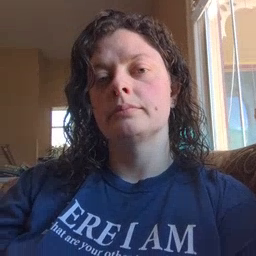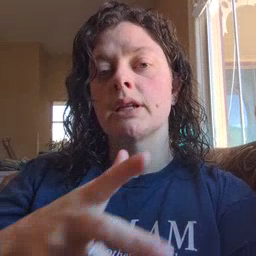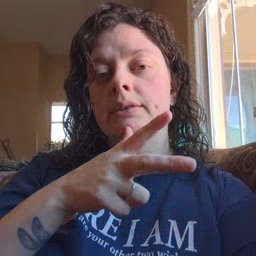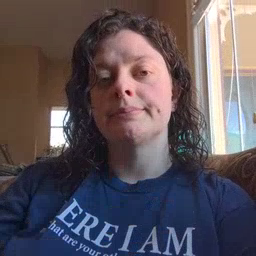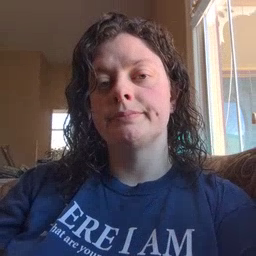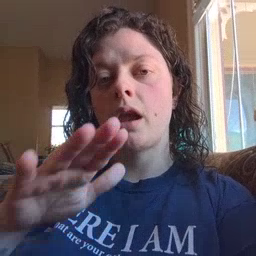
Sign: hen